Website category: book
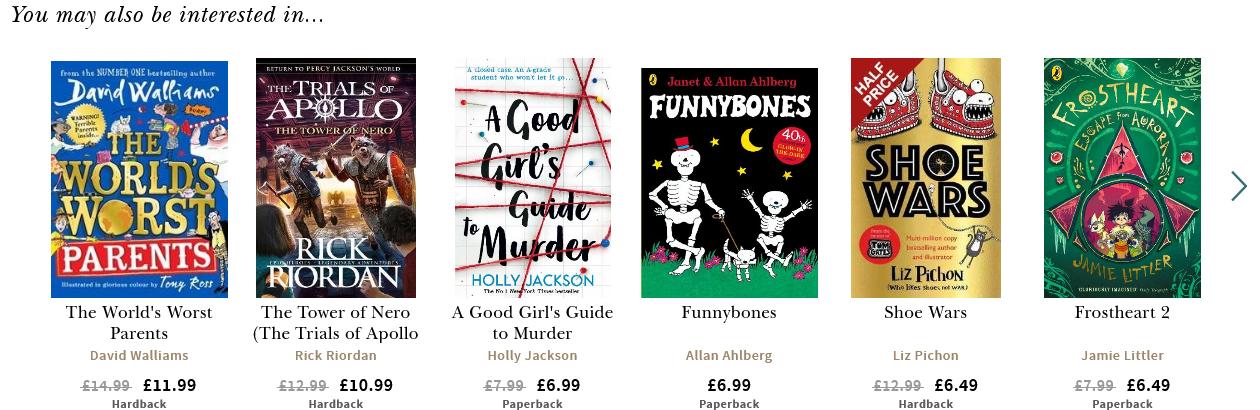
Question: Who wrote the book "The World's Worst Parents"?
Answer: David Walliams

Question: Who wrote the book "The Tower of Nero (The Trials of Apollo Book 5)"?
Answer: Rick Riordan

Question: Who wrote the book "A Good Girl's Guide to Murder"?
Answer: Holly Jackson

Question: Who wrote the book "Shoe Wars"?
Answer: Liz Pichon

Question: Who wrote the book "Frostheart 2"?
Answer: Jamie Littler

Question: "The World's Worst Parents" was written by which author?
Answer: David Walliams

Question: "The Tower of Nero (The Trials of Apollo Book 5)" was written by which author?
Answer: Rick Riordan

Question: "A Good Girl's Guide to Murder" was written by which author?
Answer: Holly Jackson

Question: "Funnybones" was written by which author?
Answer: Allan Ahlberg

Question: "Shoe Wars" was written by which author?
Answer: Liz Pichon

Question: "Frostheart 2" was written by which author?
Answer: Jamie Littler

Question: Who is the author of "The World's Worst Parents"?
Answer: David Walliams

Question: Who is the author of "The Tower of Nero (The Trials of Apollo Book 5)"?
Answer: Rick Riordan

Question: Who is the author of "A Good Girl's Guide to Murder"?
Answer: Holly Jackson

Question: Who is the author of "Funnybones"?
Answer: Allan Ahlberg

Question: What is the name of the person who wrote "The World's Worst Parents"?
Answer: David Walliams

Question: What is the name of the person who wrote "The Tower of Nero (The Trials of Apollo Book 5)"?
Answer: Rick Riordan

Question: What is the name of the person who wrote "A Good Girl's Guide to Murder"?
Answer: Holly Jackson

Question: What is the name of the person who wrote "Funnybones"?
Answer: Allan Ahlberg

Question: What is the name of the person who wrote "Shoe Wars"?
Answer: Liz Pichon

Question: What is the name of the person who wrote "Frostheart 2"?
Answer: Jamie Littler

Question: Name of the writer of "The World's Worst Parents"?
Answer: David Walliams

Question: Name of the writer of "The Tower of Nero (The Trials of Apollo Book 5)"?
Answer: Rick Riordan

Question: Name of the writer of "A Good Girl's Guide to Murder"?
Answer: Holly Jackson

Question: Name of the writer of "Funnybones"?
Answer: Allan Ahlberg

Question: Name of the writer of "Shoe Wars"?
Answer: Liz Pichon

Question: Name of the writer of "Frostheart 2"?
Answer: Jamie Littler

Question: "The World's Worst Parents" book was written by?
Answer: David Walliams

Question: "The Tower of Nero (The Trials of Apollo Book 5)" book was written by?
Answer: Rick Riordan

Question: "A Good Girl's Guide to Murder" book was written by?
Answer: Holly Jackson

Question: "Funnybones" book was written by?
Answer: Allan Ahlberg

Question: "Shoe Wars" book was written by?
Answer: Liz Pichon

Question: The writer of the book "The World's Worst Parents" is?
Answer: David Walliams

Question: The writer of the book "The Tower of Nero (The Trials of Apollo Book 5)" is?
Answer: Rick Riordan

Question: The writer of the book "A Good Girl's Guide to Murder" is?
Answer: Holly Jackson

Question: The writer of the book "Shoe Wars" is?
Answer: Liz Pichon

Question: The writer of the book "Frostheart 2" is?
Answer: Jamie Littler

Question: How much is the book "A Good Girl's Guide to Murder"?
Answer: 6.99

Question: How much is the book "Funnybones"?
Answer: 6.99

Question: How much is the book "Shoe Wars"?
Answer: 6.49

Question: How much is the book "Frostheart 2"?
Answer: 6.49

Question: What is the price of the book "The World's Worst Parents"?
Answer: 11.99

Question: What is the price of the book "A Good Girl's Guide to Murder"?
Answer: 6.99

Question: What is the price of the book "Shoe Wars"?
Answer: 6.49

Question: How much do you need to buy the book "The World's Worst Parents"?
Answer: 11.99

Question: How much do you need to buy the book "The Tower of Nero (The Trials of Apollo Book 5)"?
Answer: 10.99

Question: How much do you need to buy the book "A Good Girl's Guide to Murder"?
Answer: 6.99

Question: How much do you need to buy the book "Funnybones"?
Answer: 6.99

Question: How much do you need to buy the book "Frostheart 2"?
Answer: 6.49

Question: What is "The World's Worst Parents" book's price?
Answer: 11.99

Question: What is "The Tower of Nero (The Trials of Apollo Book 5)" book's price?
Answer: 10.99

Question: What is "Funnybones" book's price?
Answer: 6.99

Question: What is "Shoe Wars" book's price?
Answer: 6.49

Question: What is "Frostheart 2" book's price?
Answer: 6.49

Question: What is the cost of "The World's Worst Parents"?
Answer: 11.99

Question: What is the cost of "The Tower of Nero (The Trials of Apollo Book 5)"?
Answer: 10.99

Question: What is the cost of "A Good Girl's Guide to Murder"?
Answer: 6.99

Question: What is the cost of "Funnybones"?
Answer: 6.99

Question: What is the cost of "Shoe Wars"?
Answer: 6.49

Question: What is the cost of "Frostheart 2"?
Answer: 6.49

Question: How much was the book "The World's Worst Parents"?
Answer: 11.99

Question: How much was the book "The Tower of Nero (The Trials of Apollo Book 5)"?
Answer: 10.99

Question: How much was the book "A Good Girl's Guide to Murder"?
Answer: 6.99

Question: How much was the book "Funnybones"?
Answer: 6.99